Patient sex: M
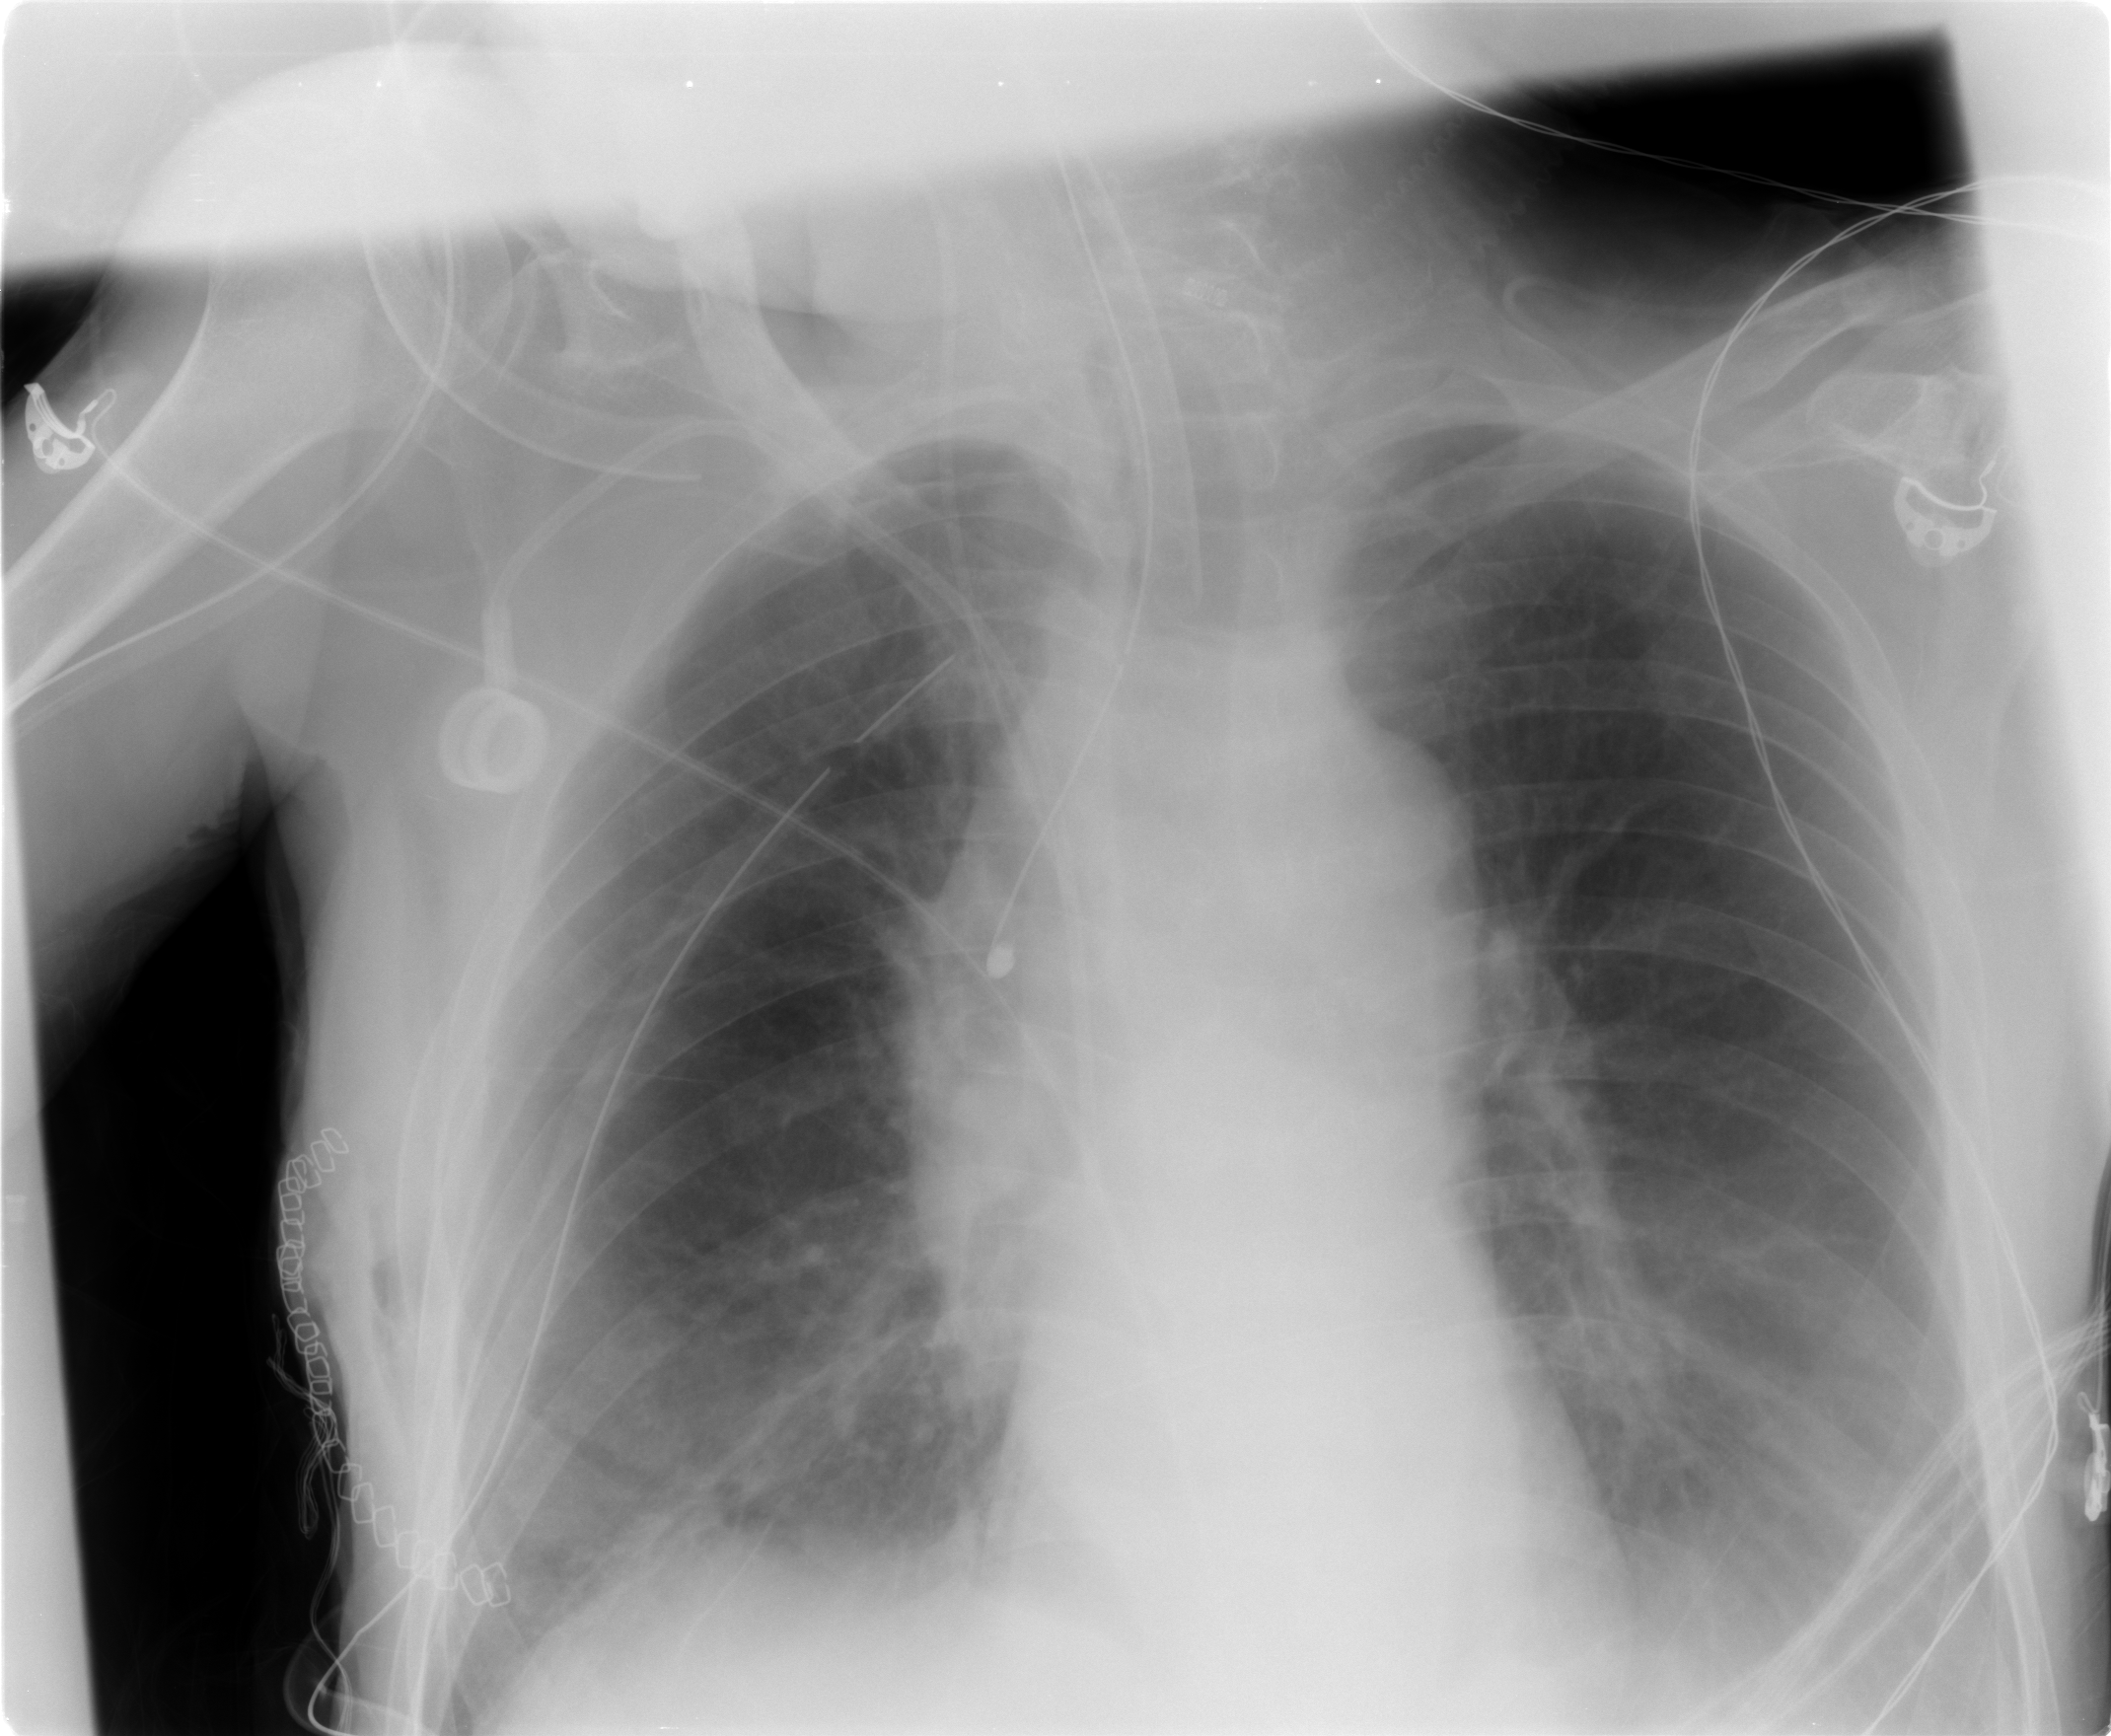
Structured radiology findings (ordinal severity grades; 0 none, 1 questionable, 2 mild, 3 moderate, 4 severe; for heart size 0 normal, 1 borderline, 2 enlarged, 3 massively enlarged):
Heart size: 0
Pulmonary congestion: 2
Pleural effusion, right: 2
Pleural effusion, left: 2
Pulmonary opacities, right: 0
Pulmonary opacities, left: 0
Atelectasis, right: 0
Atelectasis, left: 0